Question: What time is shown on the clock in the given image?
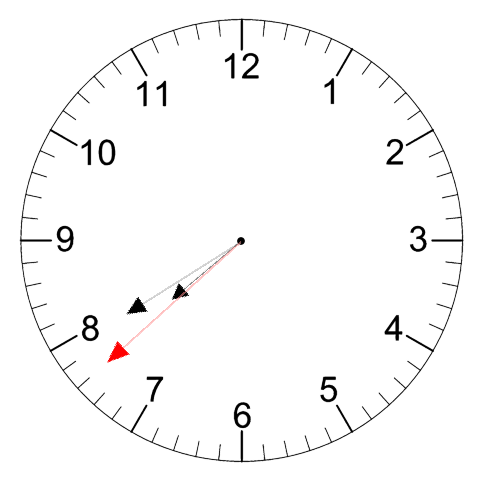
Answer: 07:39:38